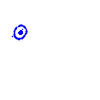
Particle: kaon